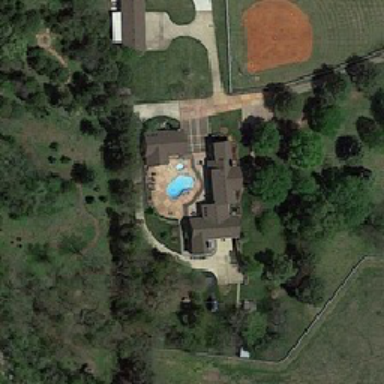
A grey house surrounded by trees faces the swimming pool next to the stadium .